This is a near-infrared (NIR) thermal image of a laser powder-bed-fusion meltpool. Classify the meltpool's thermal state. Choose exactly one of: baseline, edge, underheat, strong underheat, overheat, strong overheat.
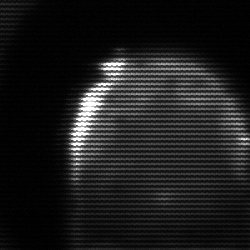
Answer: edge